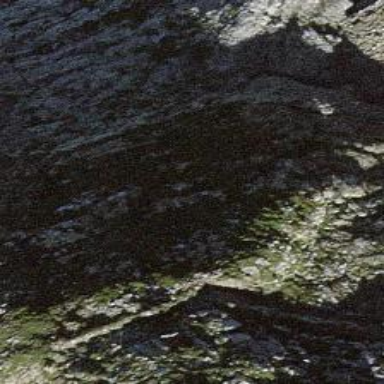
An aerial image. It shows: Cliff in nature.